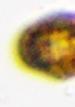
Label: Akashiwo